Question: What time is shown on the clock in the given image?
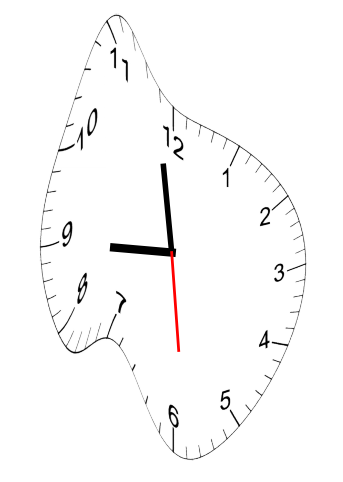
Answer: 08:58:29